Field crop: maize
Growth stage: 2
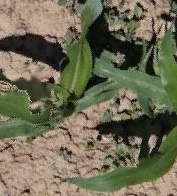
Species: maize